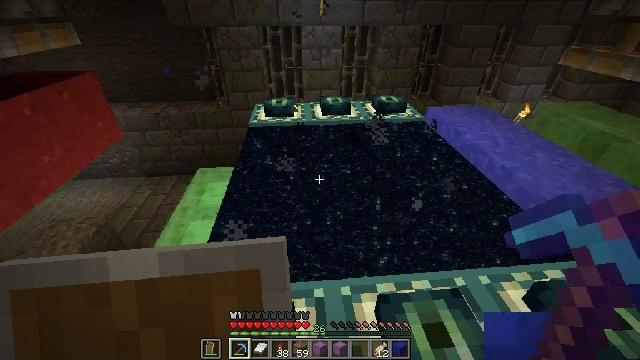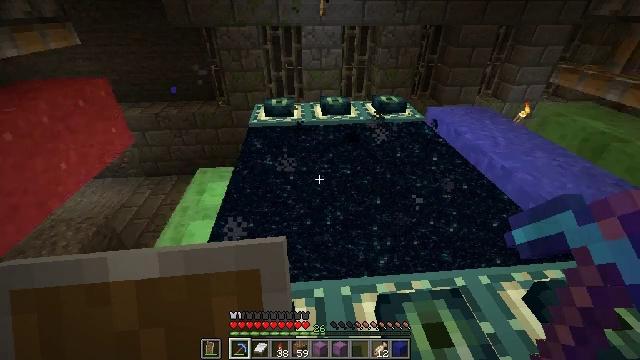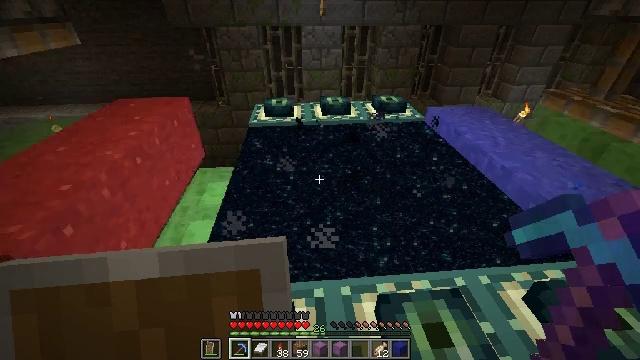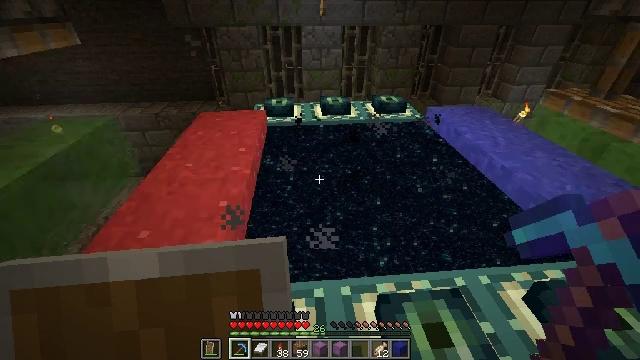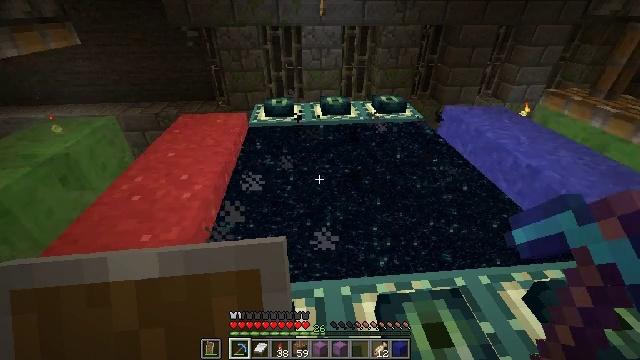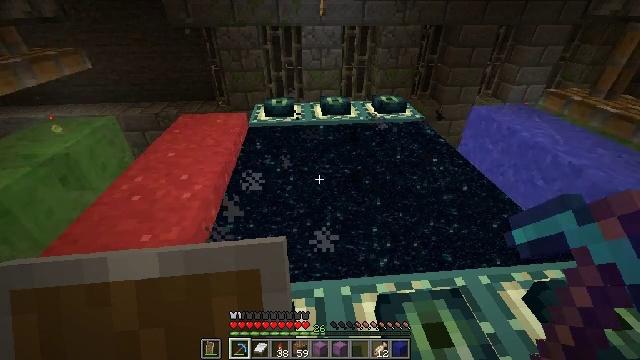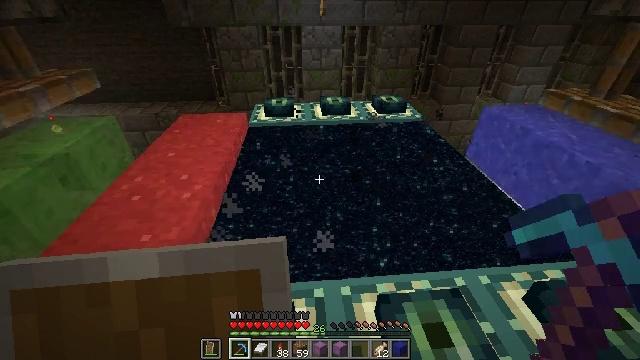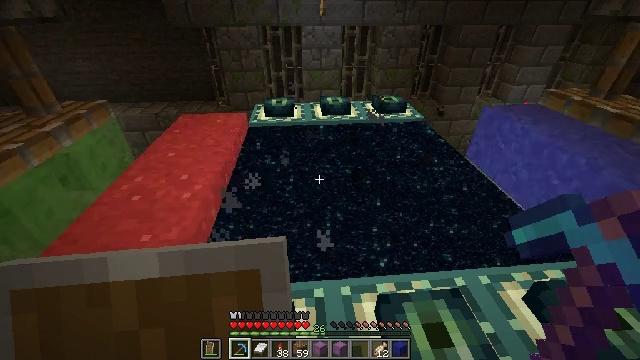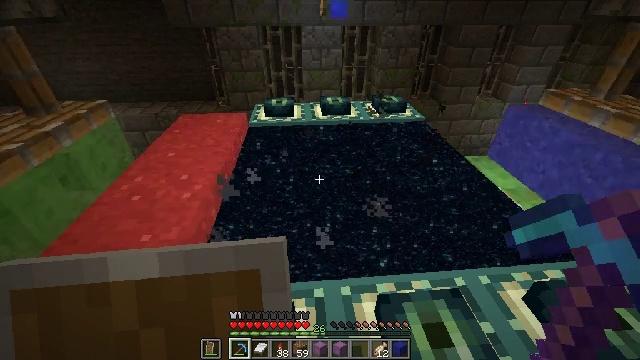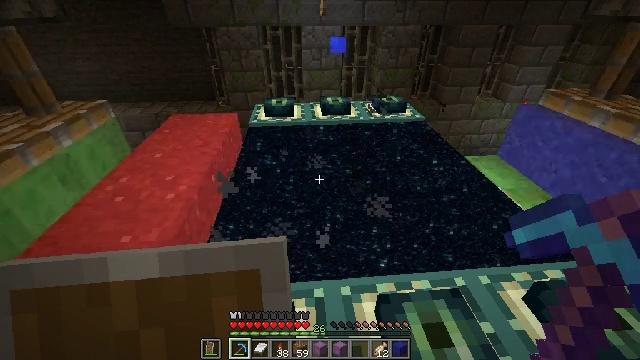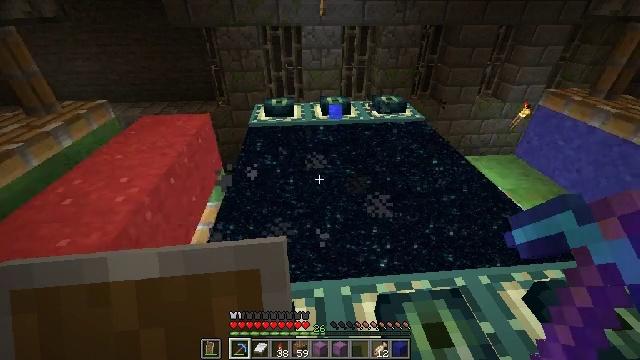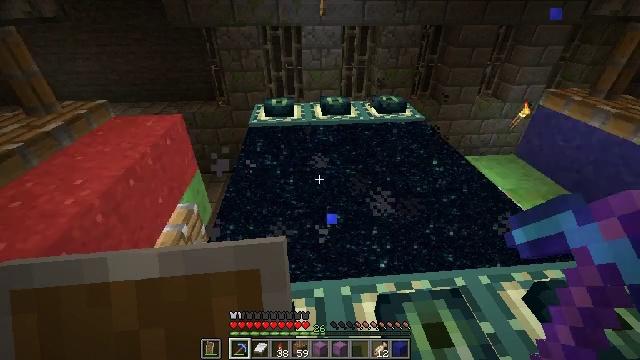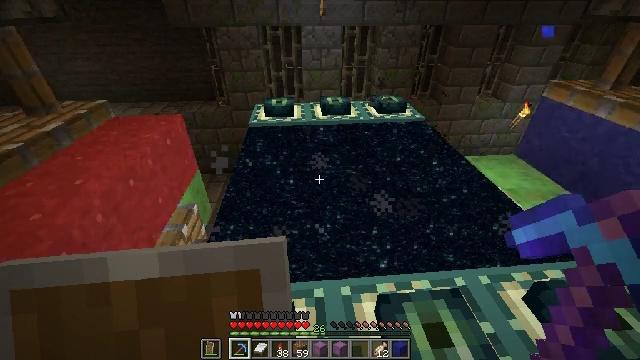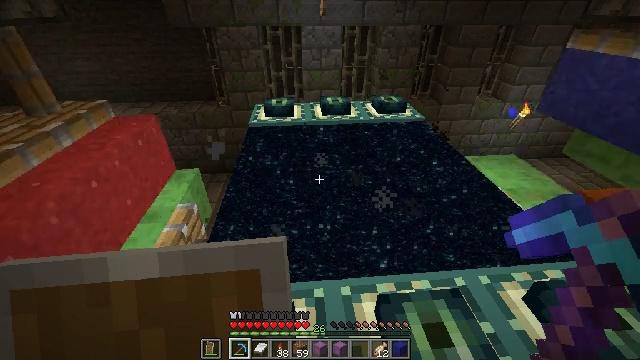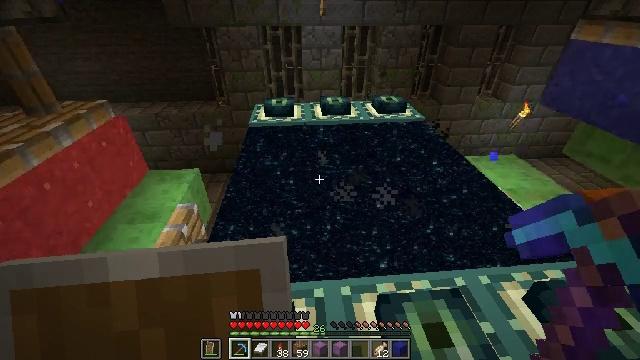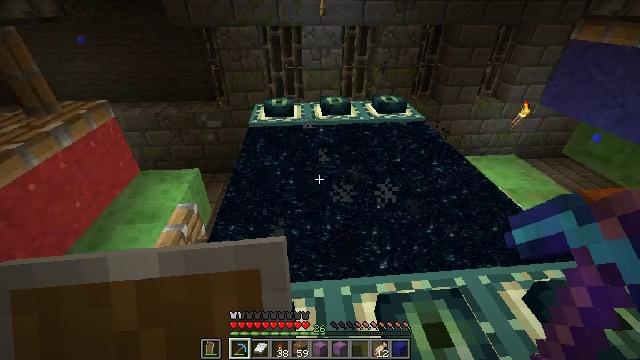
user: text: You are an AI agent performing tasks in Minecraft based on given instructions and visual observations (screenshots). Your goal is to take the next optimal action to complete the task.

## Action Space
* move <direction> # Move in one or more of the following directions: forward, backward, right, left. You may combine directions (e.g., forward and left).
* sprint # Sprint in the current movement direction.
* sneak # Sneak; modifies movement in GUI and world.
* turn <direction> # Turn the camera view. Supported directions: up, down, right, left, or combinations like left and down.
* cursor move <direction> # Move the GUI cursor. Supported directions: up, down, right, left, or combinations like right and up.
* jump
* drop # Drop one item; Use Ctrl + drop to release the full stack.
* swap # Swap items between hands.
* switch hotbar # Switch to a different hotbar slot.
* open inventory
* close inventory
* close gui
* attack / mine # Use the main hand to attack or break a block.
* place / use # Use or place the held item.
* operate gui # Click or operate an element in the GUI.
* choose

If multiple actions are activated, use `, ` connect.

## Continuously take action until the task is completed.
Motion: motion action
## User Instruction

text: Break the blue concrete powder.
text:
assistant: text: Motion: no_op
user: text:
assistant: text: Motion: no_op
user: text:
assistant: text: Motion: no_op
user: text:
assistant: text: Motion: no_op
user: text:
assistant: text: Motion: no_op
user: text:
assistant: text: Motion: no_op
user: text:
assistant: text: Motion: no_op
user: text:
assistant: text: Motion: no_op
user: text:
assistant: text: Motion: no_op
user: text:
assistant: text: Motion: no_op
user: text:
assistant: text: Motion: no_op
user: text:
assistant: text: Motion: no_op
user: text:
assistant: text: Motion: no_op
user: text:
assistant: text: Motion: no_op
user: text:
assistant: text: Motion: no_op
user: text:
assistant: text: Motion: no_op
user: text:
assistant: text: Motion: no_op
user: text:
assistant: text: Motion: no_op
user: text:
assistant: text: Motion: no_op
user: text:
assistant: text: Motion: no_op
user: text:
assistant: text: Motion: no_op
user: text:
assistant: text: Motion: no_op
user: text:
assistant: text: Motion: no_op
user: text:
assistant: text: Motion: no_op
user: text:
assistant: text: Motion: no_op
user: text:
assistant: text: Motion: no_op
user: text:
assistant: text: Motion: no_op
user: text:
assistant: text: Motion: no_op
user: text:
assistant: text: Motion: no_op
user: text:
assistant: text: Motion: no_op